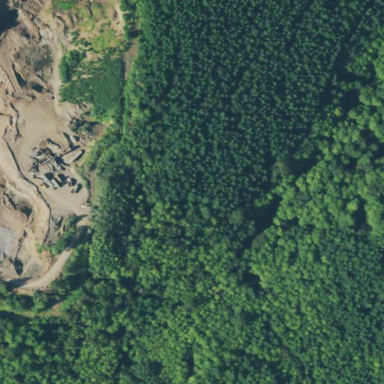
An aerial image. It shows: Quarry area.